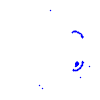
Particle: electron